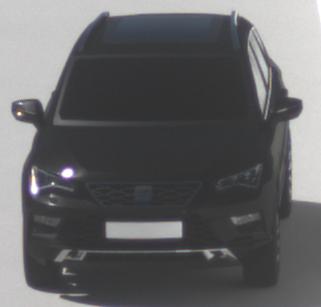
Make: SEAT
Model: Ateca 1.0 TSI Ecomotive
Detailed model: Ateca (5FP)
Model produced from: 2016/08
Model produced until: 2018/08
Doors: 5
Color: black
Road condition: dry road
Daytime: midday
Contrast: high contrast